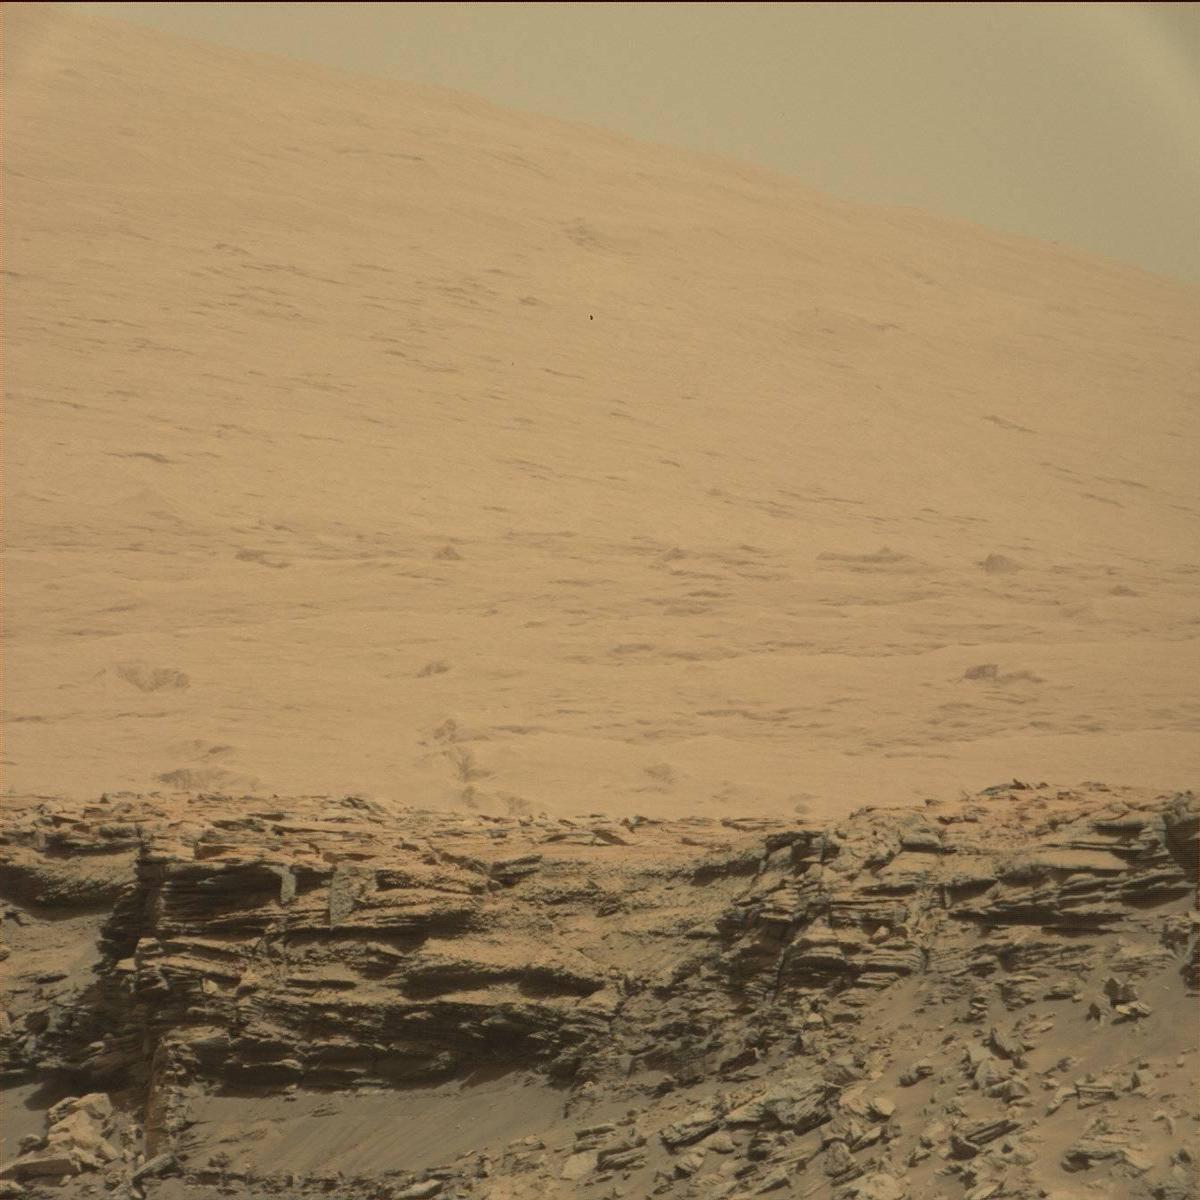
Terrain classes present: Bedrock, Ridge, Sand / Soil, Sky